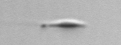
Label: Cylindrotheca